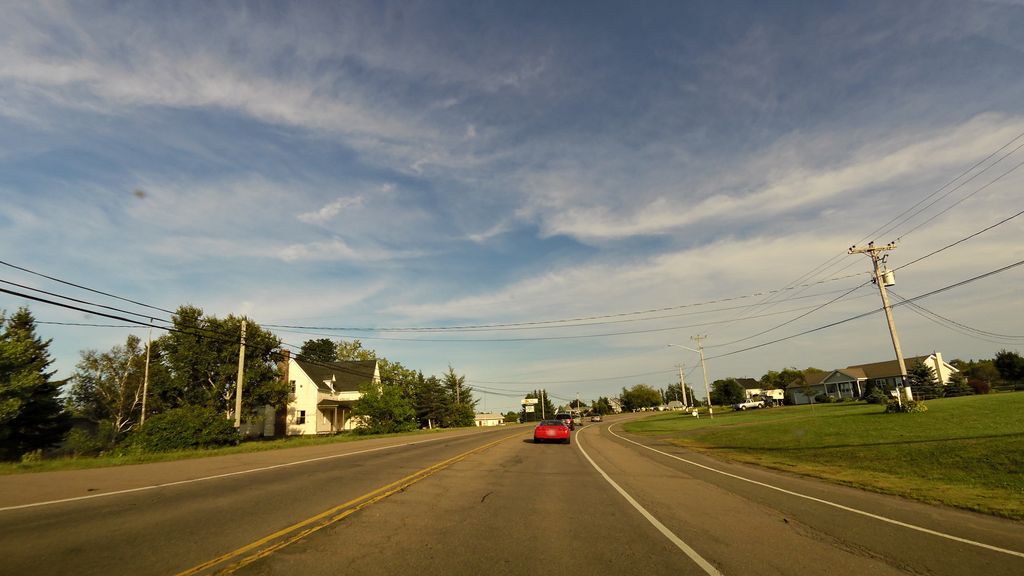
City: charlottetown